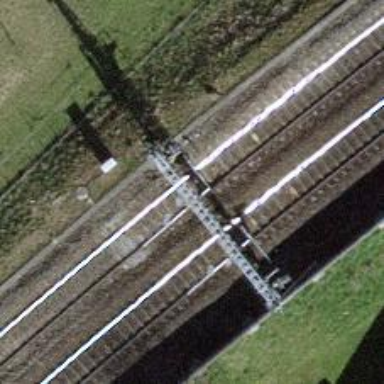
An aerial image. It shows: Railway signal.